Question: I wrote to code to get default Printer name and all Printer name What i installed in my set.But i want to change my default Printer in name dynamically.
'''
using System.Drawing.Printing;
public MainWindow()
{
this.InitializeComponent();
PrinterSettings settings = new PrinterSettings();
string DefultPrinterName= settings.PrinterName;
foreach (string item in PrinterSettings.InstalledPrinters)
{
com_Printers.Items.Add(item);
}
}
'''
It's Output will be like this.

In above figure the default printer name is "CutePDF Writer".But i want to change "SnagiIt 8" as Default Printer. What should i do for that.
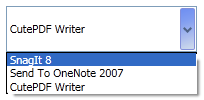
Answer: Try this it will help you.
'''
var query = new ManagementObjectSearcher("SELECT * FROM Win32_Printer");
var printers = query.Get();
foreach (ManagementObject printer in printers)
{
if (printer["name"].ToString() == combox_pinter.SelectedItem.ToString())
{
printer.InvokeMethod("SetDefaultPrinter", new object[] { combox_pinter.SelectedItem.ToString() });
}
}
'''